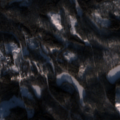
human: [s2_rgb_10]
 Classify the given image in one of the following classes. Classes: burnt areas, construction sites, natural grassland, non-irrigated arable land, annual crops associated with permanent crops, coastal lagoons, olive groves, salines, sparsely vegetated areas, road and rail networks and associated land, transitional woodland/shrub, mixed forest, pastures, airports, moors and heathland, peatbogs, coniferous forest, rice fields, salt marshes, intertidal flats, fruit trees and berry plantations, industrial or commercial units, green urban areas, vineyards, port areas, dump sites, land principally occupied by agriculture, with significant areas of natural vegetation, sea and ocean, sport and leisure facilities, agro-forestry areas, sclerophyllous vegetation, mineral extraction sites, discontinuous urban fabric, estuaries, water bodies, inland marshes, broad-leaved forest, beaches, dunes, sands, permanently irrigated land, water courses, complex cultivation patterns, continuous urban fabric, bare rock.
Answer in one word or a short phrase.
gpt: coniferous forest, mixed forest, transitional woodland/shrub, water bodies